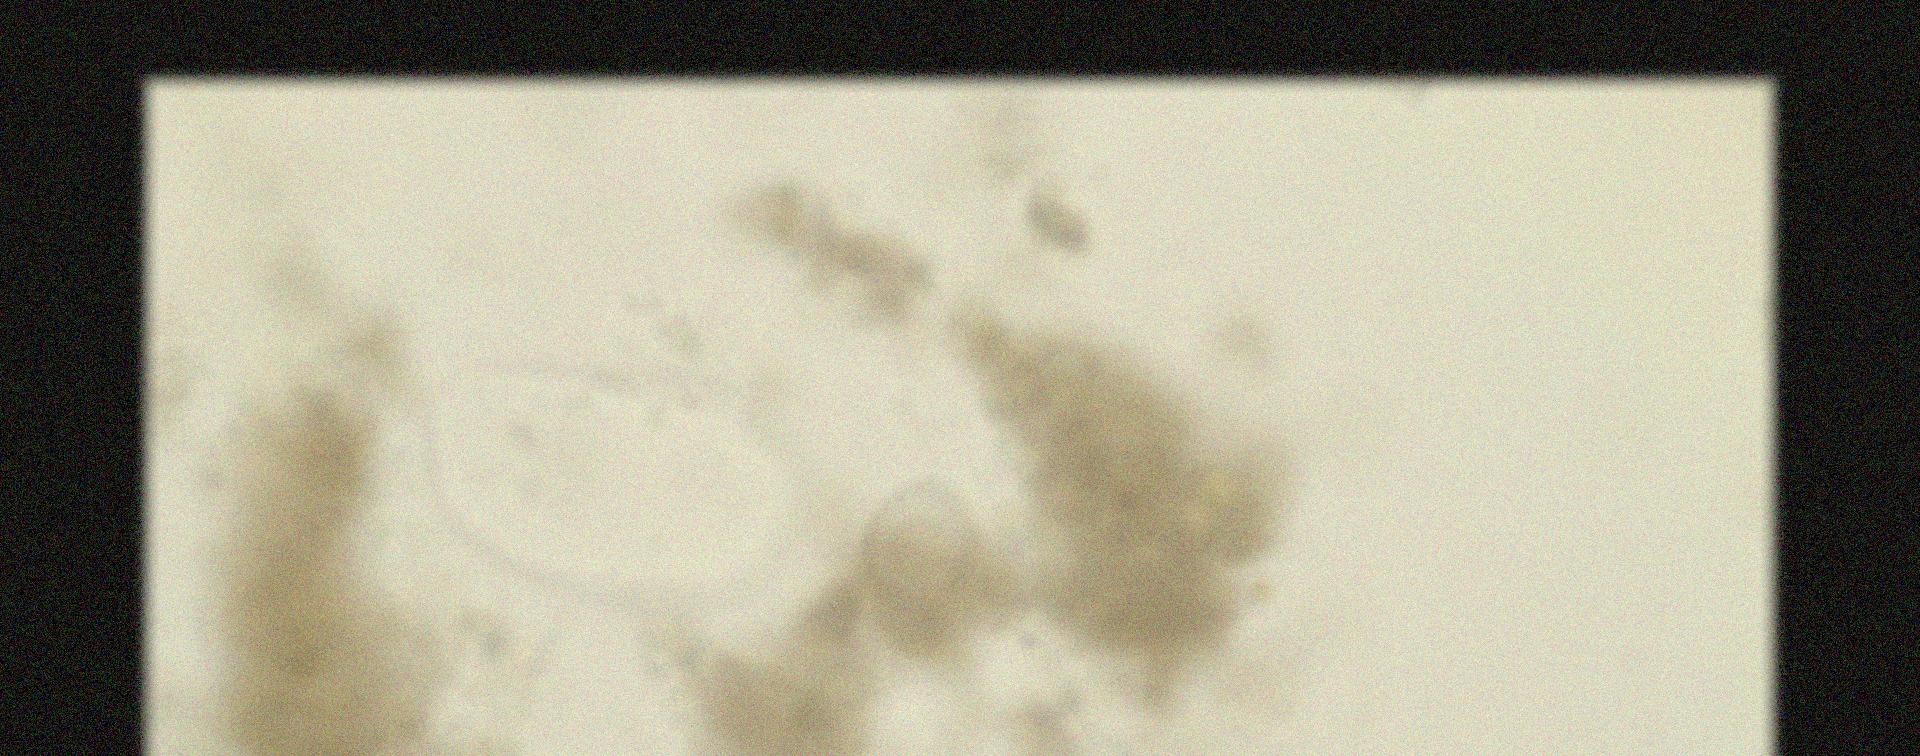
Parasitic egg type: Hymenolepis nana